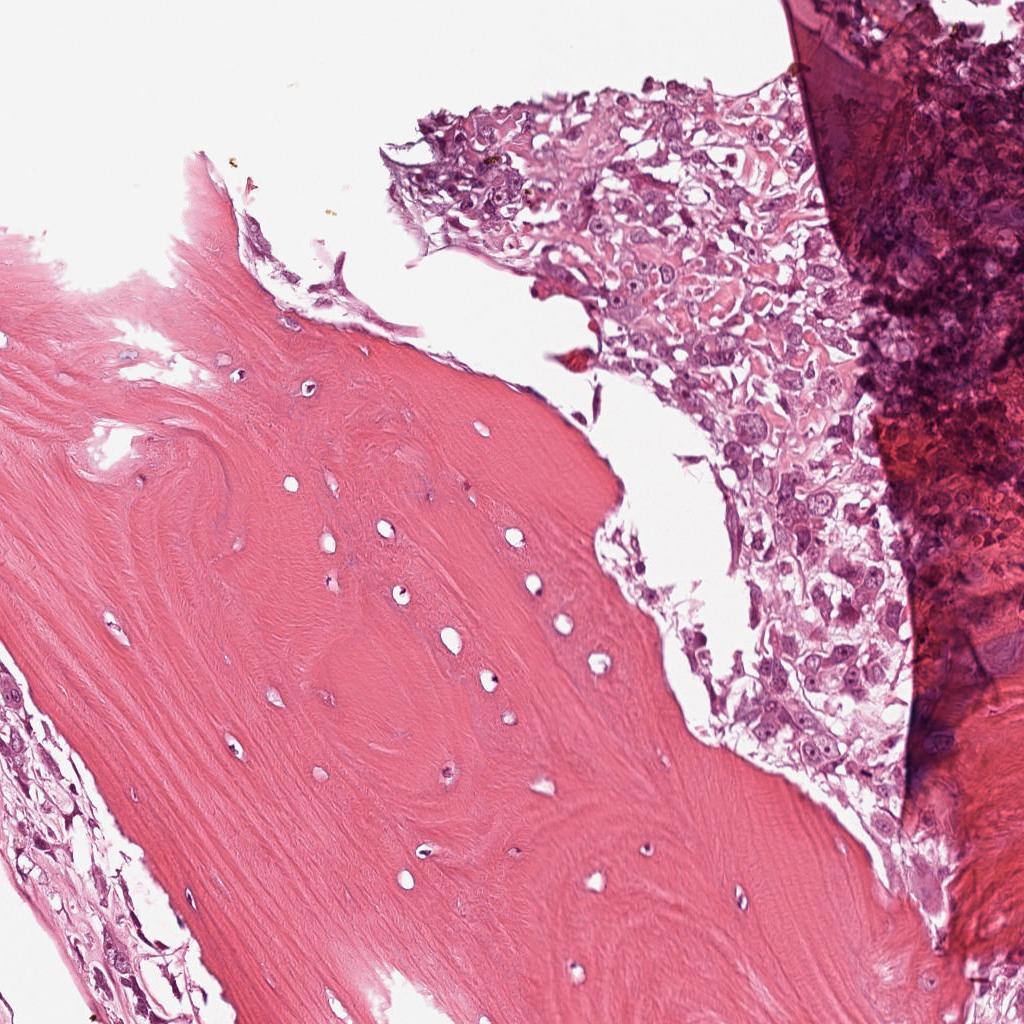
Label: Viable